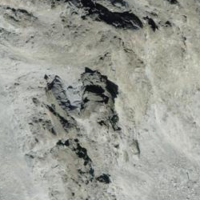
EUNIS habitat code: 48
Species observed at this site:
Ranunculus glacialis